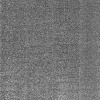
Atmospheric dust classification: dusty